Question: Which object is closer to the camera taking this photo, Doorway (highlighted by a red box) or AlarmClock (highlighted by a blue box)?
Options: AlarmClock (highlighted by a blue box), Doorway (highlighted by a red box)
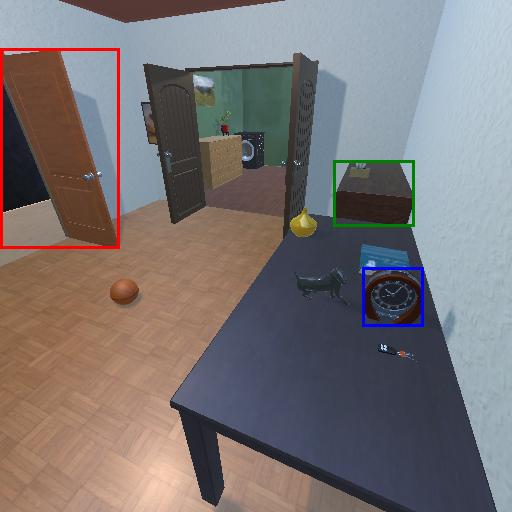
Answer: AlarmClock (highlighted by a blue box)